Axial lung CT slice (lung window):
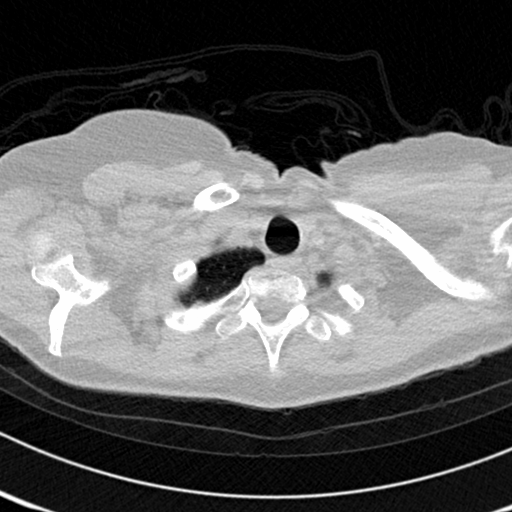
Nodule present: no